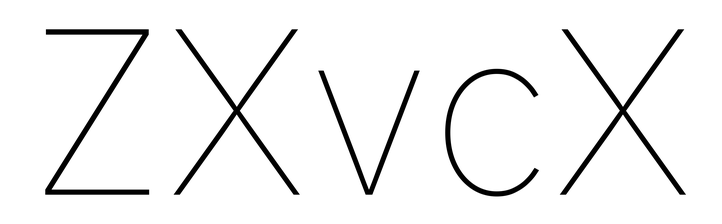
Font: Inter_Thin